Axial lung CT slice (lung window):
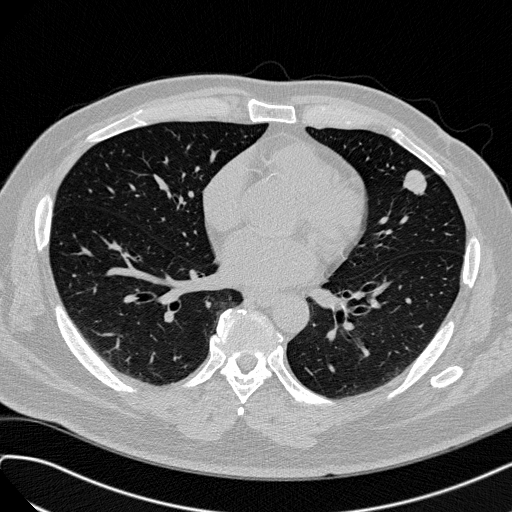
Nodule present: yes
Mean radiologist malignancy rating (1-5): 3.75